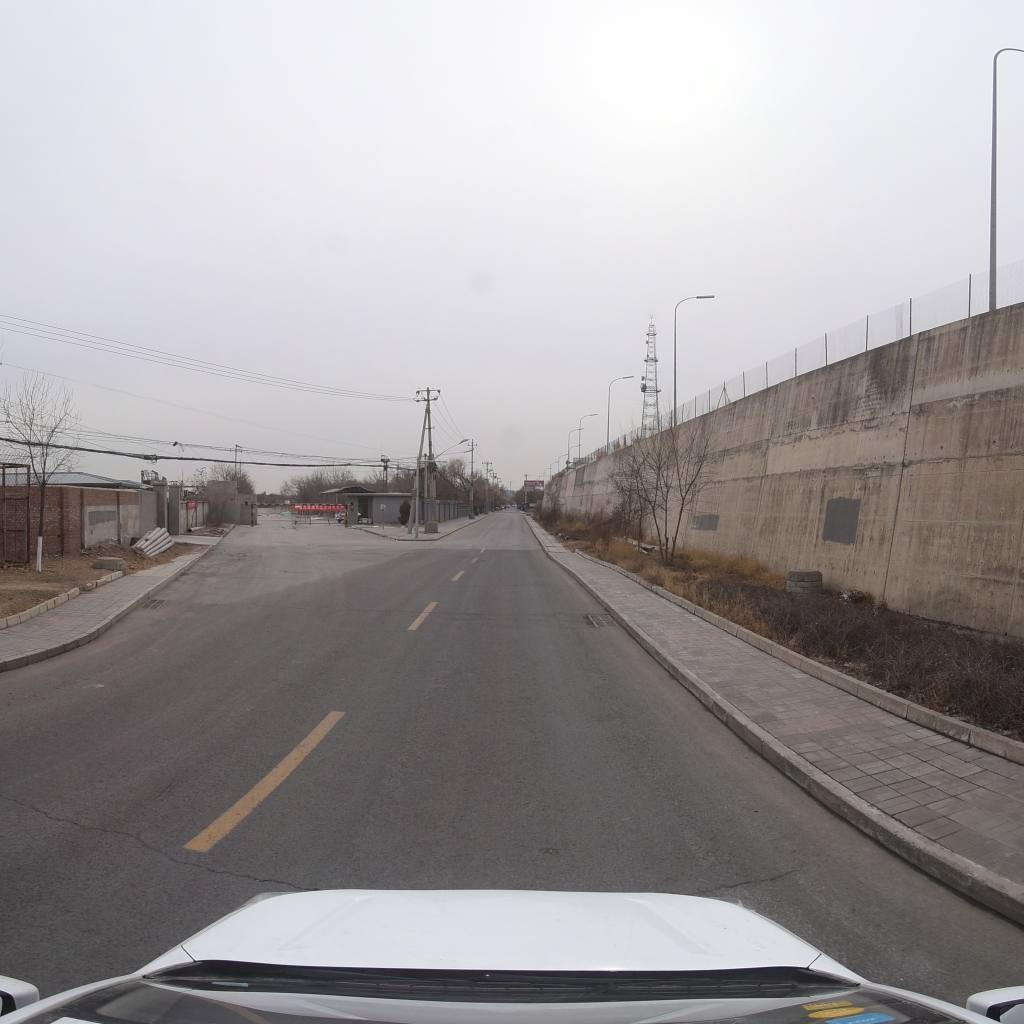
Region: Fengtai
Road damage annotations: transverse crack, transverse crack